Question:
I wrote 'display:block' and 'float:left' for img. 'margin-left' for p. All in div. Why p on img?
'''
* {
box-sizing: border-box;
margin: 0;
padding: 0;
}
img {
display: block;
}
body {
background-color: midnightblue;
font-family: Arial, Helvetica, sans-serif;
color: white;
}
.img2 {
width: 200px;
float: left;
}
.content p {
margin-left: 30px;
}
'''
'''
<div class="content">
<div>
<img class="img2" src="https://encrypted-tbn0.gstatic.com/images?q=tbn:ANd9GcRw7Pnm4-SCq3puS-je9jG5AwQSF77oPe_ORrg7ot0gq9QDPQPt" alt="Rasm topilmadi">
</div>
<p>Lorem ipsum dolor sit amet,
consectetur
adipisicing elit.
Omnis asperiores hic
voluptatum labore optio nobis
accusantium vitae. Non, a! Enim error facilis a. Nam quibusdam qui excepturi facere consequatur
voluptatibus.</p>
</div>
'''
Why 'margin-left' doesn't work?
<URL> for my problem
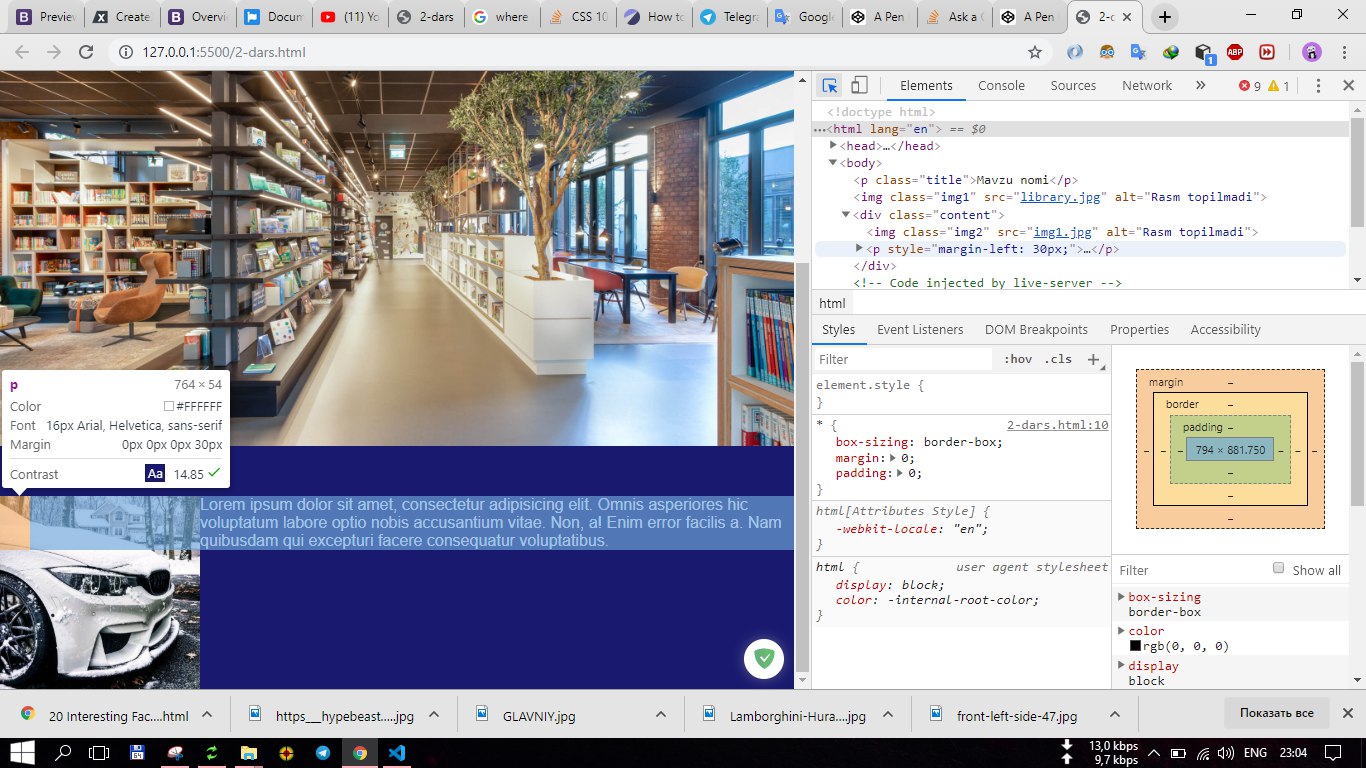
Answer: This is how float left should work.
If you set to you will see that there is a margin for for your p-tag. I guess you want to add a margin(-right) to the img-tag instead.
Note that adding 'float: left;' to the p-tag will also solve your issue, since all child nodes containing 'float: left;' are just stacked from left to right inside your div element.